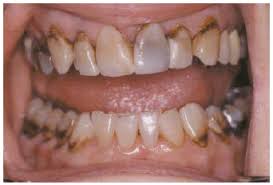
Condition: Tooth Discoloration